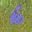
Label: 6